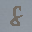
Label: 8